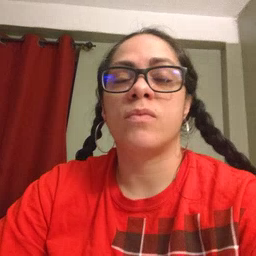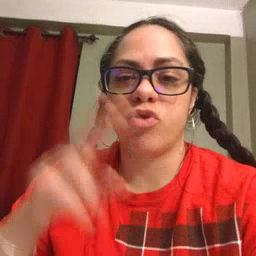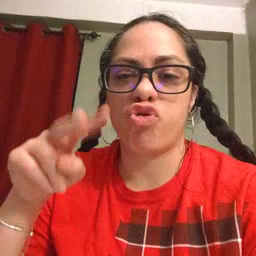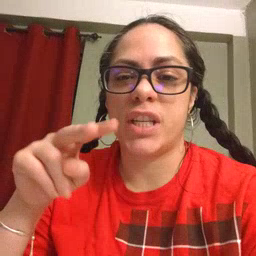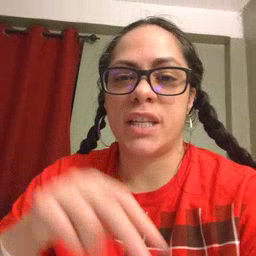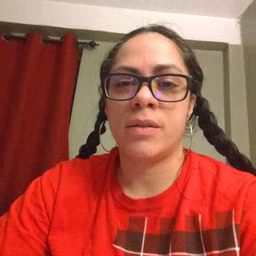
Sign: read